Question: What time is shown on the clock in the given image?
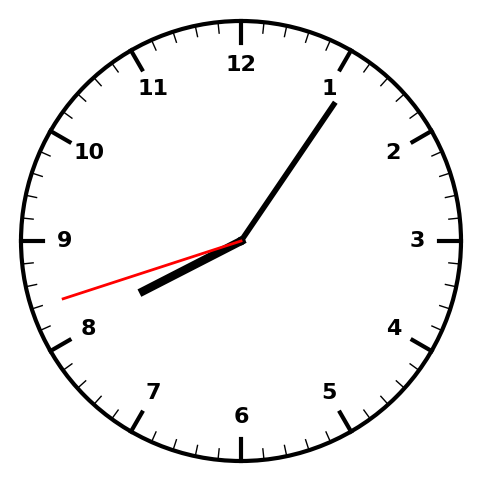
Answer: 08:05:42